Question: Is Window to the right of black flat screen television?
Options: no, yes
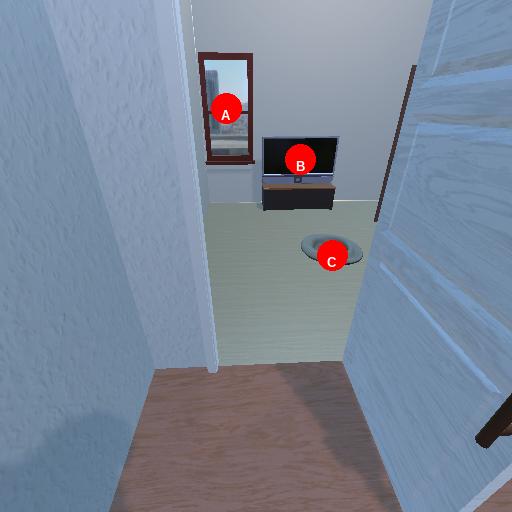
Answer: no